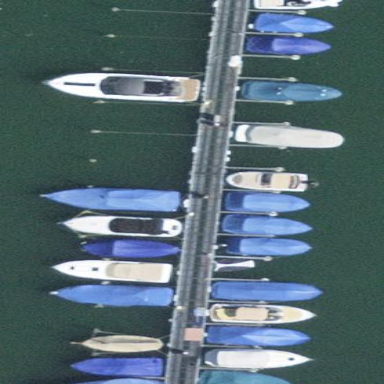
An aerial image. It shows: Pier located in marina surrounded by land for leisure activities.